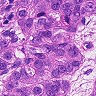
Metastatic tissue present: yes